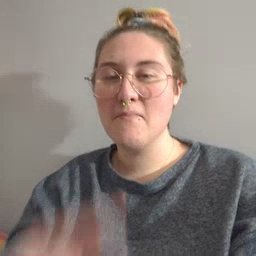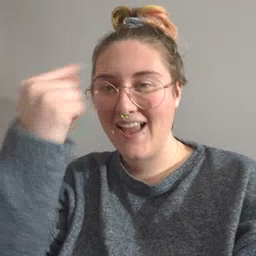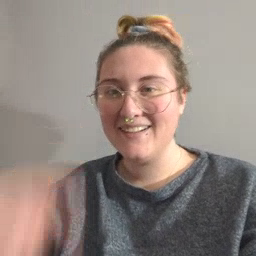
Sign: black